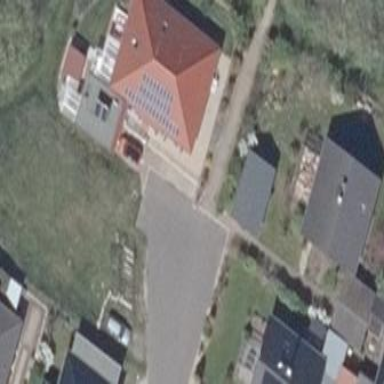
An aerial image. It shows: Detached building.